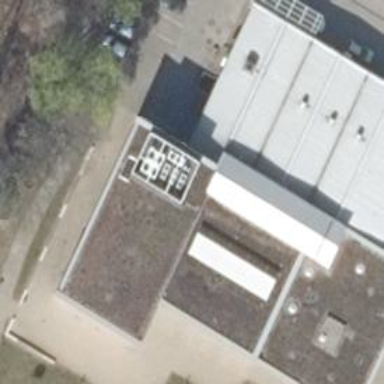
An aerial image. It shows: Hospital building.